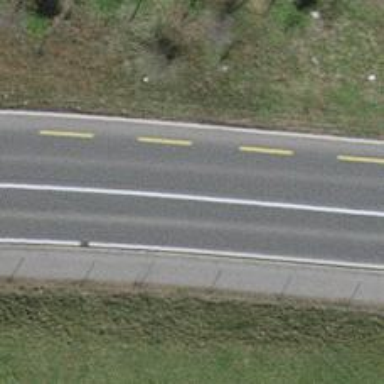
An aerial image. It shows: Asphalt road classified as primary highway. There is lane for cyclists on the left and separate track on the right.